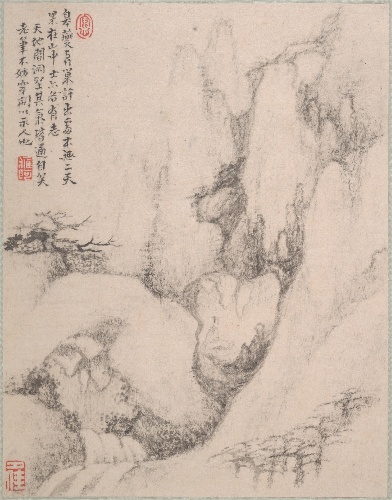
Title: 清  戴本孝  山水圖  冊|Landscapes
Artist: Dai Benxiao
Artist bio: Chinese, 1621–1693
Date: late 17th century
Object type: Album
Classification: Paintings
Medium: Album of twelve leaves; ink on paper
Culture: China
Period: Qing dynasty (1644–1911)
Dimensions: Each: 8 7/16 × 6 9/16 in. (21.4 × 16.7 cm)
Department: Asian Art
Credit line: Purchase, The Dillon Fund Gift, 1989
Accession year: 1989
Repository: Metropolitan Museum of Art, New York, NY
Tags: Landscapes